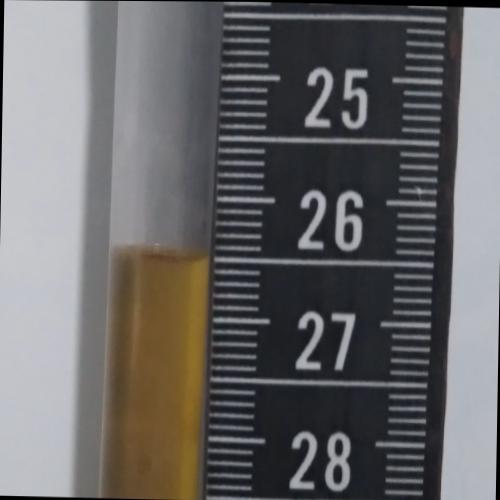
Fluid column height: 26.5 cm